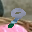
Label: 9